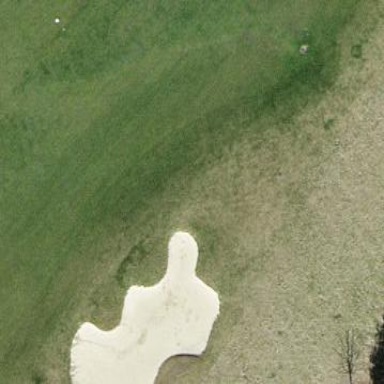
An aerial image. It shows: Golf bunker filled with natural sand.